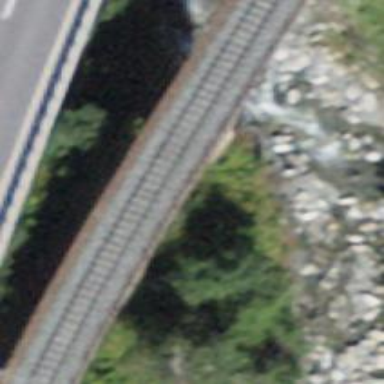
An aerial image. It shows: Narrow-gauge railway bridge with electrified contact line.